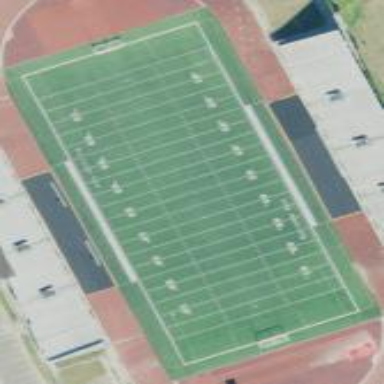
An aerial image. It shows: Pitch for American football.